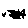
Label: star